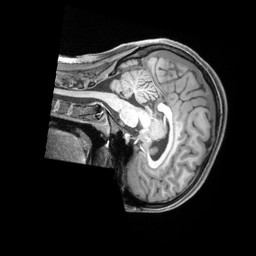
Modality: T1w
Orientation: sagittal
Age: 19
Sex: female
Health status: ill
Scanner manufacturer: siemens
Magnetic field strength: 3 T
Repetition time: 2.2 s
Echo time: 0.00218 s